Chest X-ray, PA view. Patient: 17 years old, sex F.
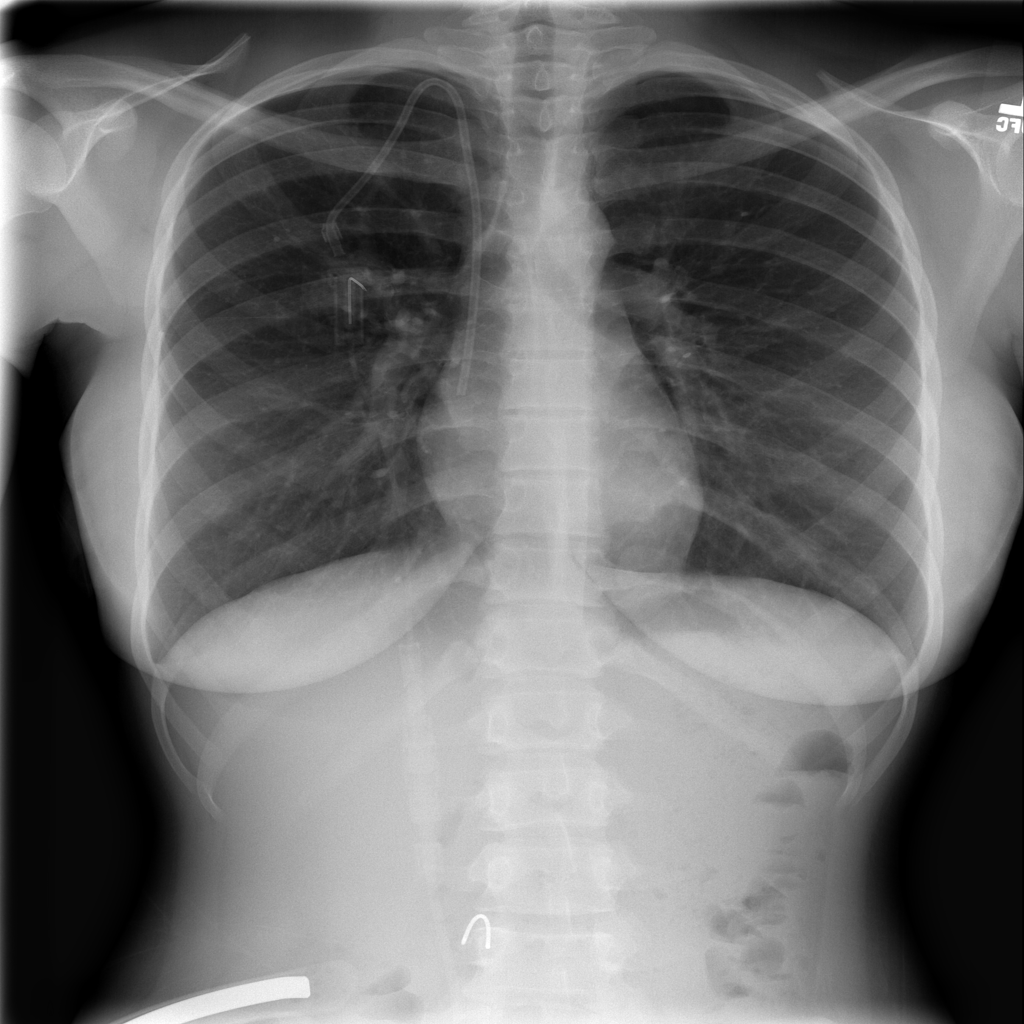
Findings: No Finding